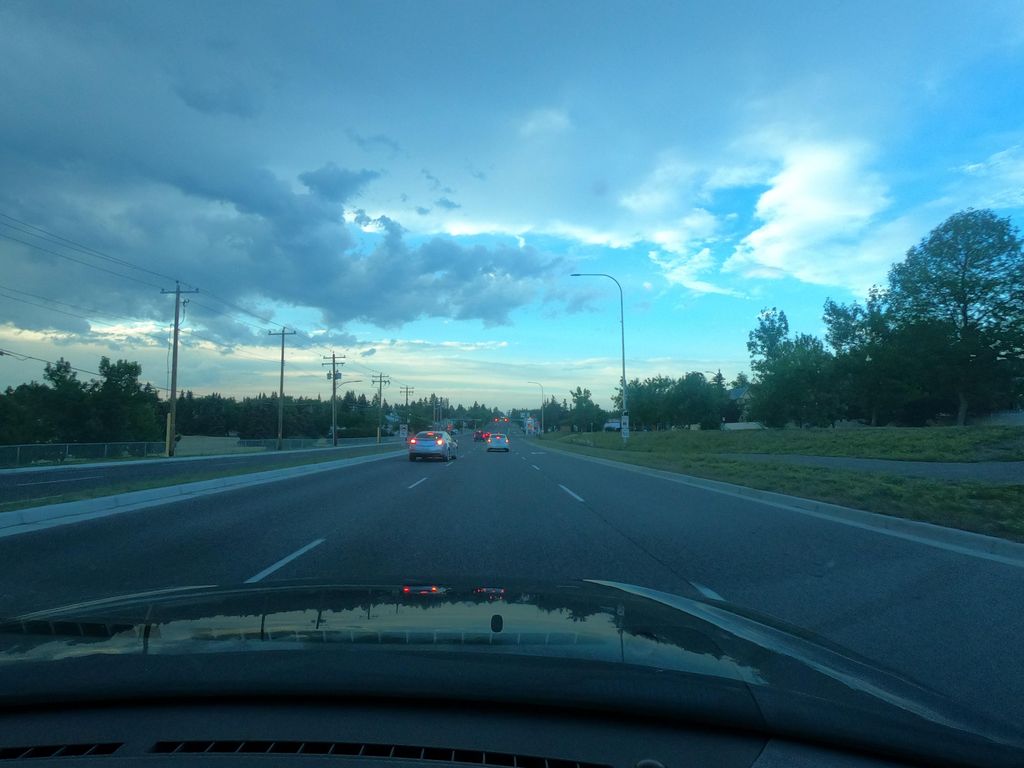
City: calgary